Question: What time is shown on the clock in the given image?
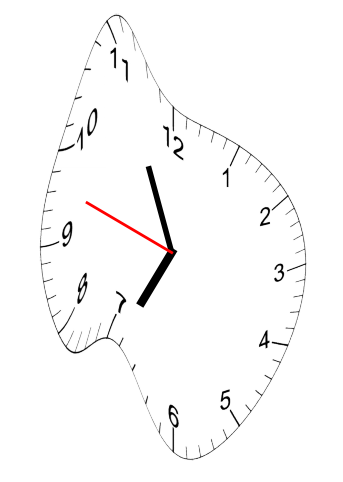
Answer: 06:55:48